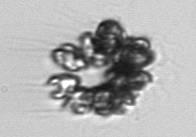
Label: Corymbellus